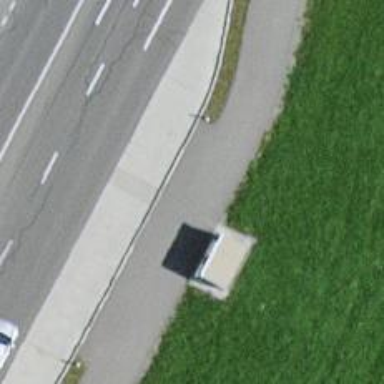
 serving as platform for public transportation."